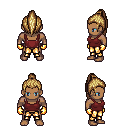
a pixel art fantasy rpg character, male body template, human, dark skin, maroon pirate shirt, gold greaves, blonde long topknot hairstyle, gold gloves, four views (front, back, left, right), 2x2 character sprite sheet, small pixel art, hard edges, no anti-aliasing